Brain MRI, t1w sequence, axial 2D slice.
Patient: age 39, sex F, weight 95 kg, height 1.95 m
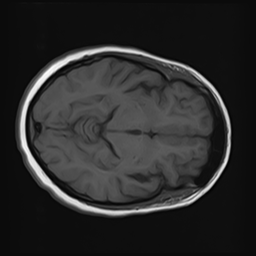